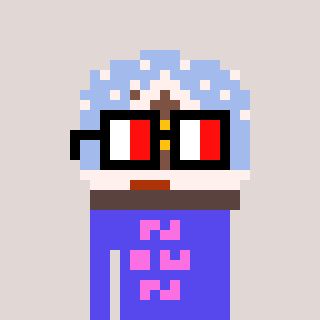
a pixel art character with square glasses with black frames and red eyes, a snow globe-shaped head and a computerblue-colored body on a warm background